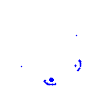
Particle: electron